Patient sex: M
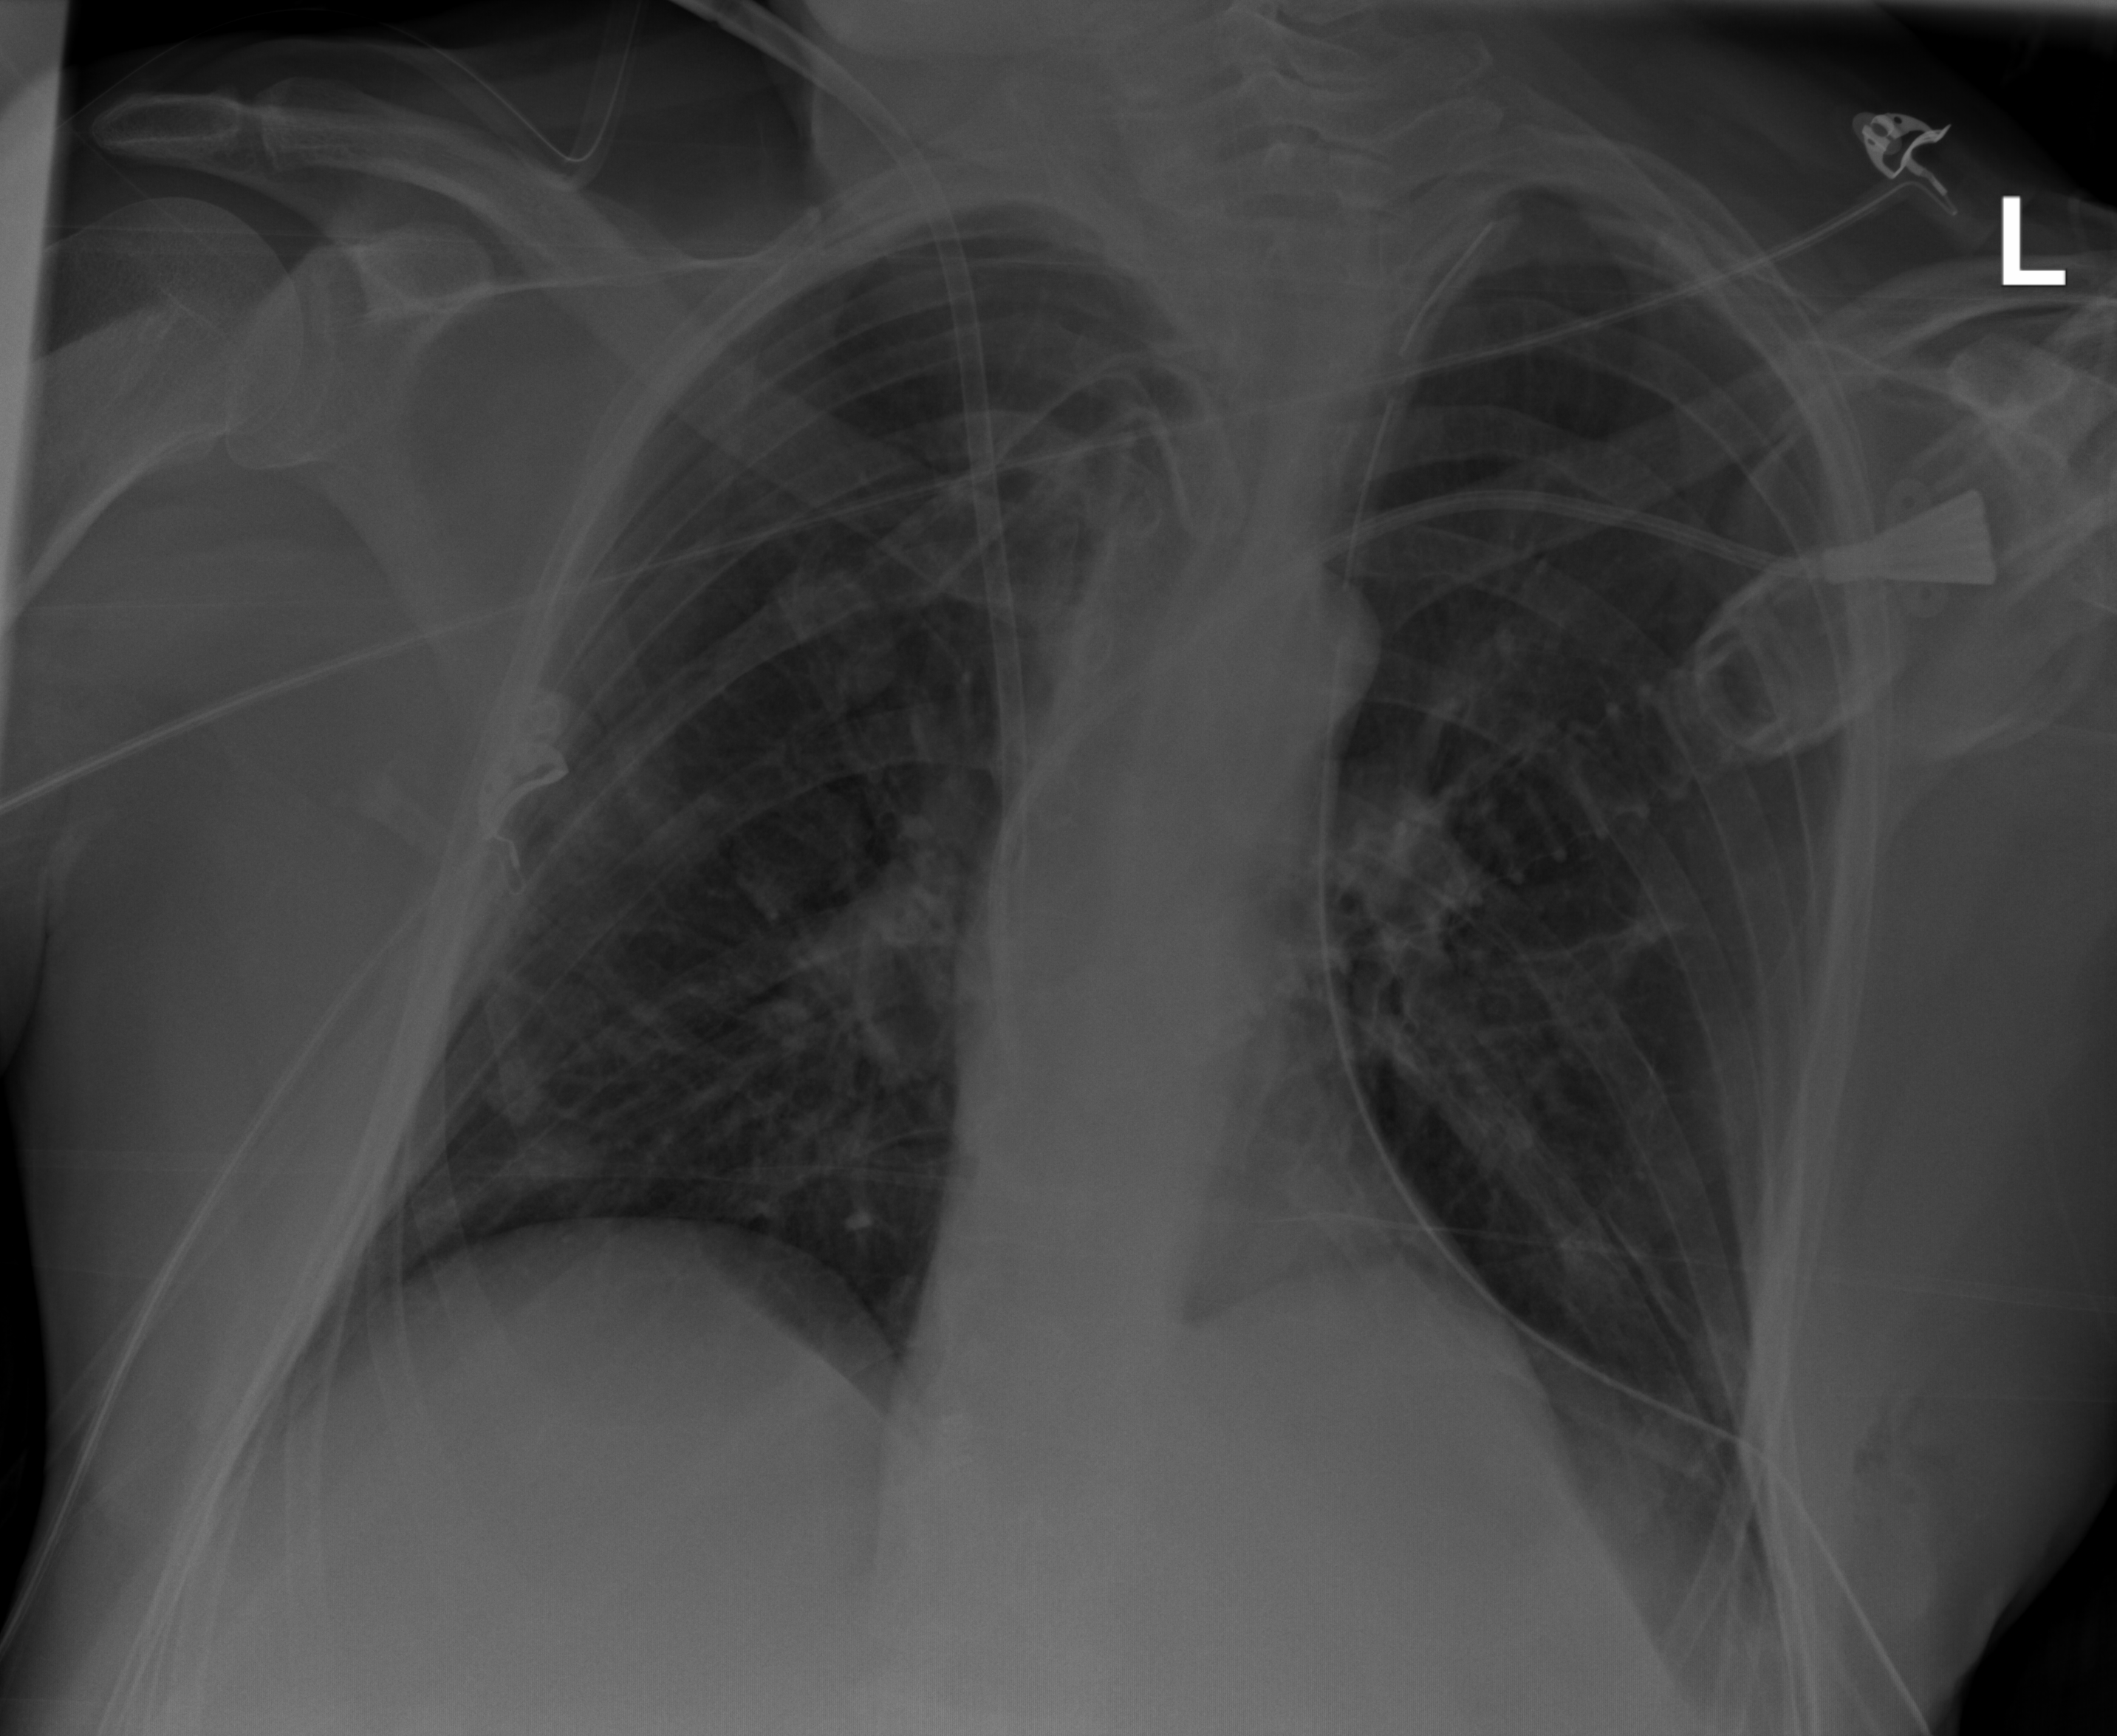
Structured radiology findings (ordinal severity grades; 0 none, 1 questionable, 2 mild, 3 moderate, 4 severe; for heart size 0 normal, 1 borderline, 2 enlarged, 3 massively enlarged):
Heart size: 0
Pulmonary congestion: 0
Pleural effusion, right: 0
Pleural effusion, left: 0
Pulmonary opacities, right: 0
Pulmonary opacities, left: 0
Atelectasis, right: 2
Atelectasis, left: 2